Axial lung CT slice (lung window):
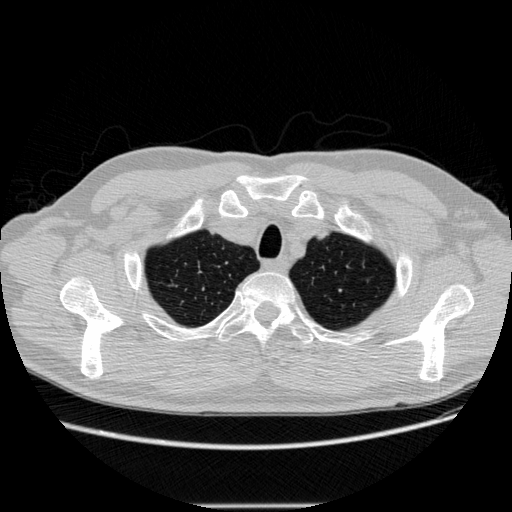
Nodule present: no